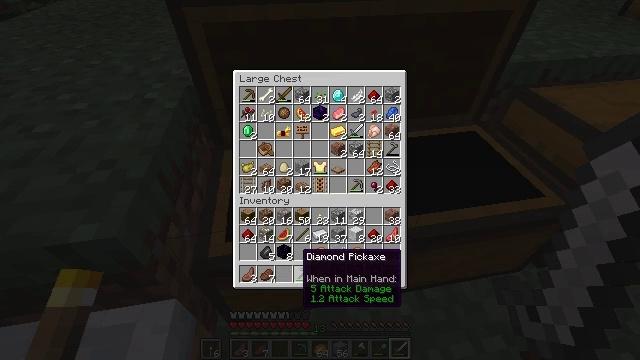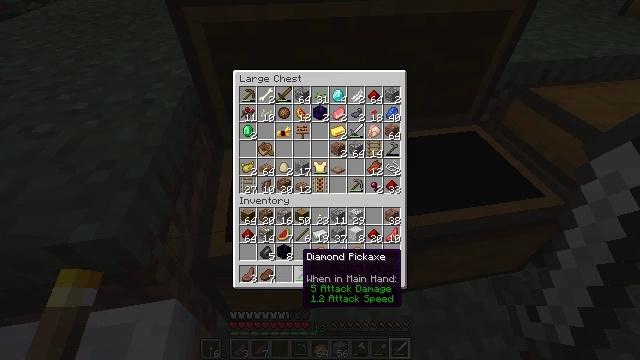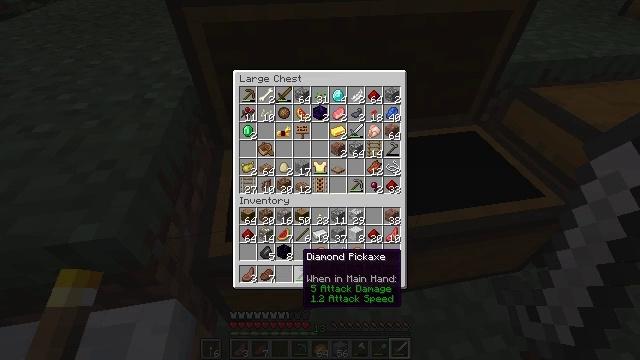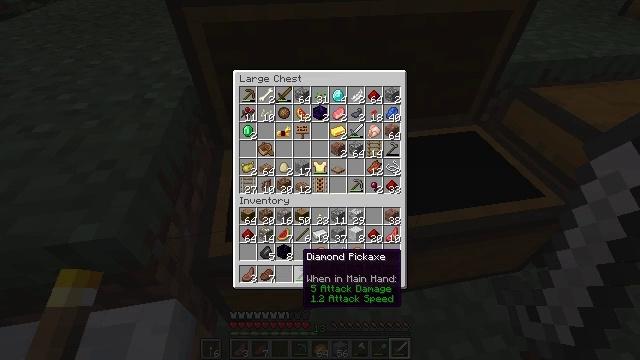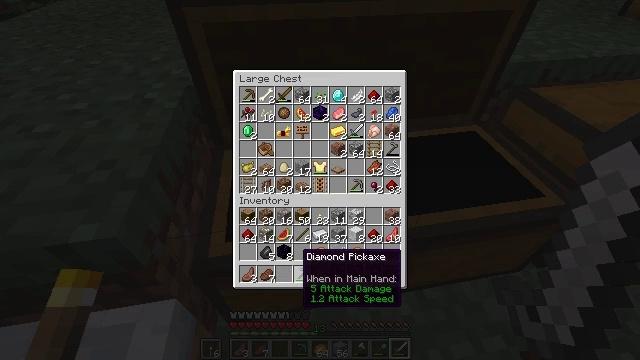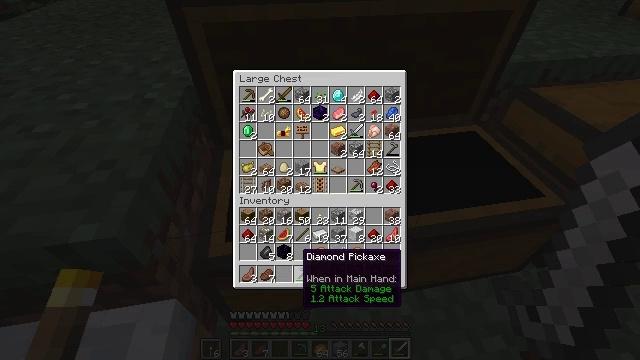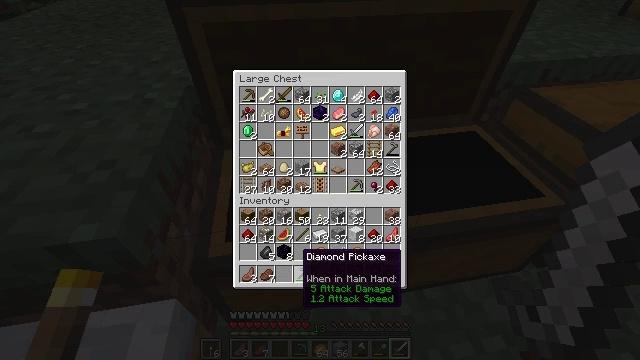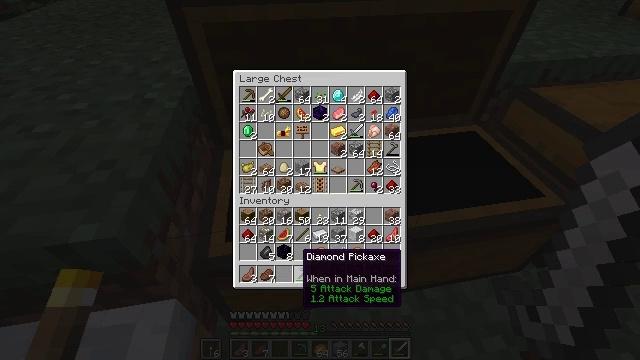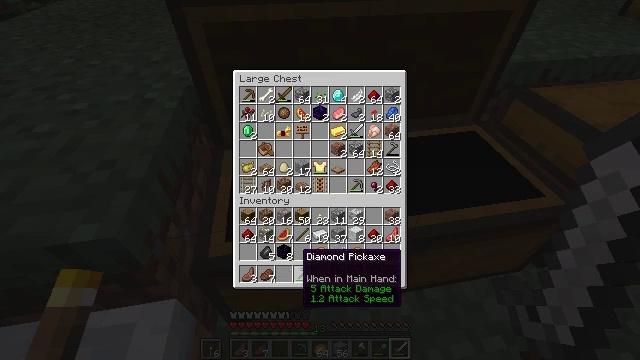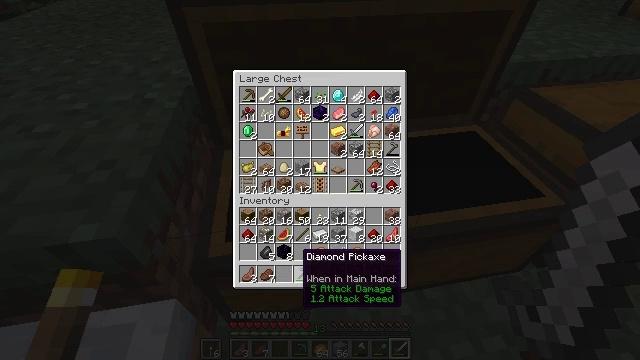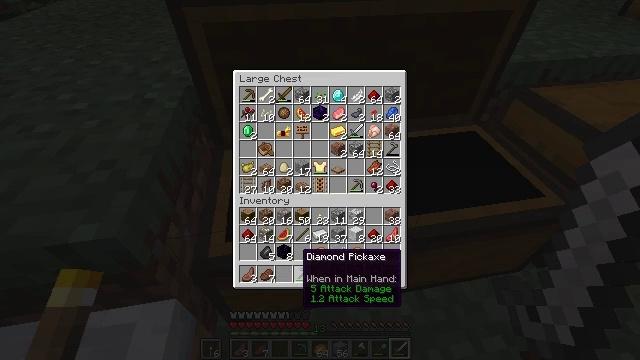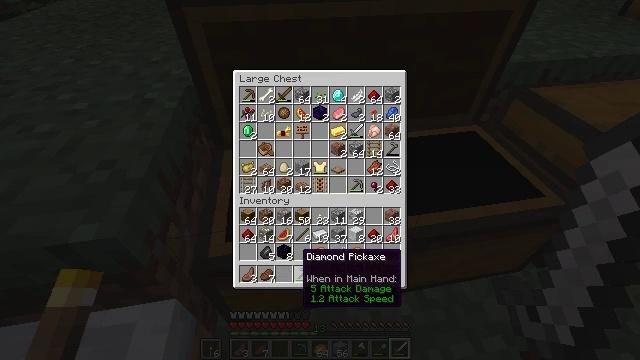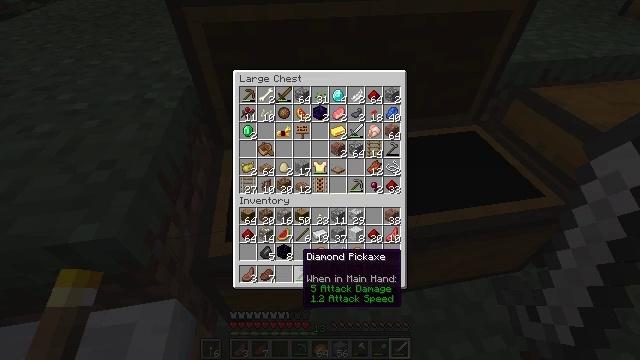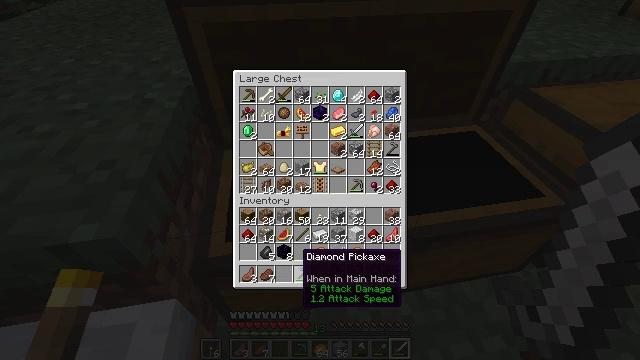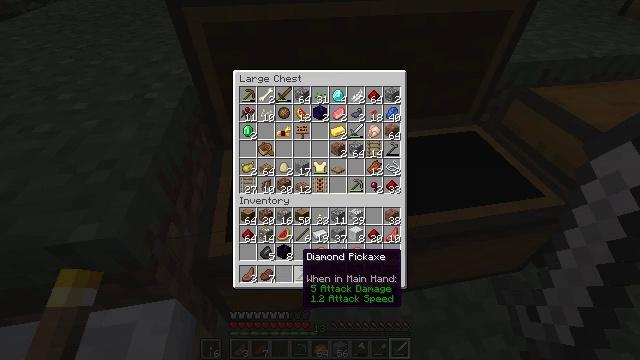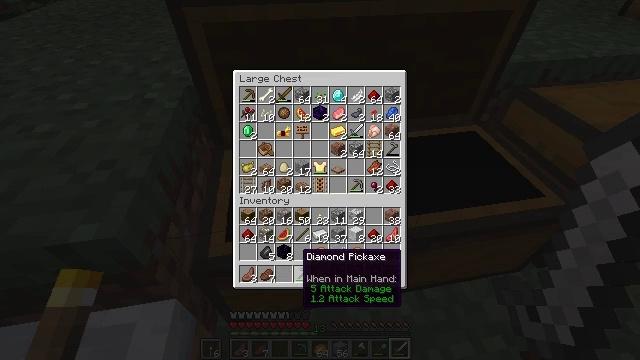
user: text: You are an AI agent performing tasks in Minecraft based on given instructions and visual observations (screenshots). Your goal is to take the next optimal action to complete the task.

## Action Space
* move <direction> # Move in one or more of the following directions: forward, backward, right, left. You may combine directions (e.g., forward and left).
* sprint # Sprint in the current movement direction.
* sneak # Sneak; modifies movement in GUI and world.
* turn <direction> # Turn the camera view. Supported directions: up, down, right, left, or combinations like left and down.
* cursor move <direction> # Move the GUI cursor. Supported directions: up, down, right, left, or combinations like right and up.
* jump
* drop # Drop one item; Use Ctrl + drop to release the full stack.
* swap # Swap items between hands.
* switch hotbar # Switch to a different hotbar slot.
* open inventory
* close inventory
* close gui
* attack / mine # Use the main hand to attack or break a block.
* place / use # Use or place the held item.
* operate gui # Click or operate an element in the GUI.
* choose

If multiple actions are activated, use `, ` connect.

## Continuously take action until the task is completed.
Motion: motion action
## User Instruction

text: Harvest melon from the farm.
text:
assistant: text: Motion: no_op
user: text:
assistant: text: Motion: no_op
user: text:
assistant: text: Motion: no_op
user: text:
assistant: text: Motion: no_op
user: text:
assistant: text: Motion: no_op
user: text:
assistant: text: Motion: no_op
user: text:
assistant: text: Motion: no_op
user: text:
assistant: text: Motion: no_op
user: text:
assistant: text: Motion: no_op
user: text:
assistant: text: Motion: no_op
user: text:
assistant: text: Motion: no_op
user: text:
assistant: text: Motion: no_op
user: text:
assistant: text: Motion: no_op
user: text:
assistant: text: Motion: no_op
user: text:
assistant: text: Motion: no_op
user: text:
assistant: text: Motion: no_op
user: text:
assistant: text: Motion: no_op
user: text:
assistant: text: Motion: no_op
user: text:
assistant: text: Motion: no_op
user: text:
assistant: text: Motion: no_op
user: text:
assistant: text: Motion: close gui
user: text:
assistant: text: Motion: no_op
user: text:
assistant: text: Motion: no_op
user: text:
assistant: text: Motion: no_op
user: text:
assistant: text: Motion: turn right and up
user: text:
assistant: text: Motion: turn right and up
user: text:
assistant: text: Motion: turn right and up
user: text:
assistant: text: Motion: turn right and up
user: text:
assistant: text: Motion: turn right and up
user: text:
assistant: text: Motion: turn right and up